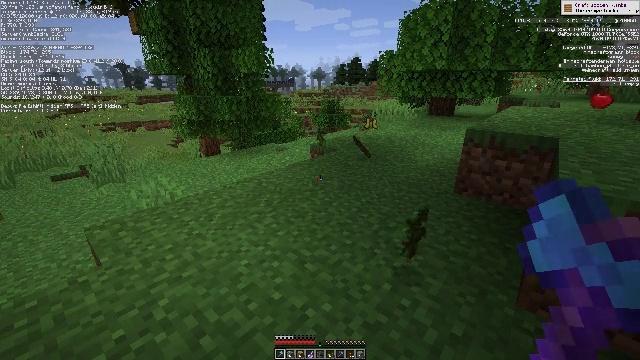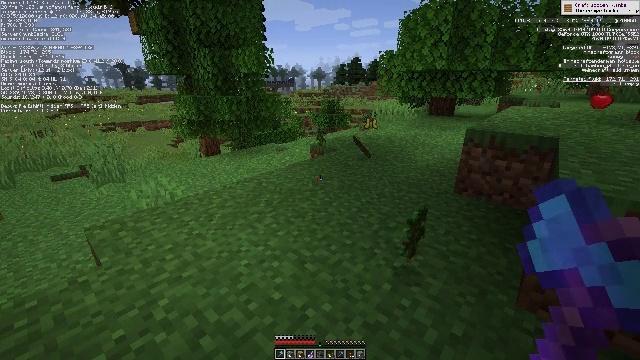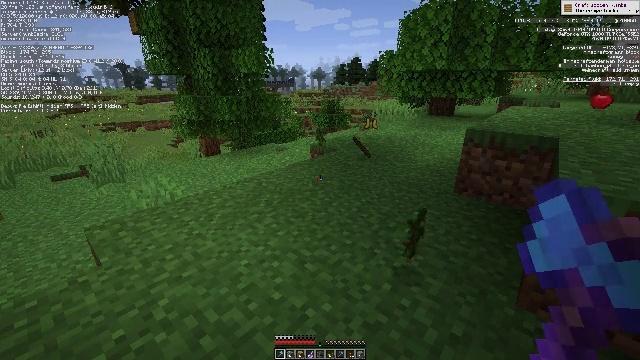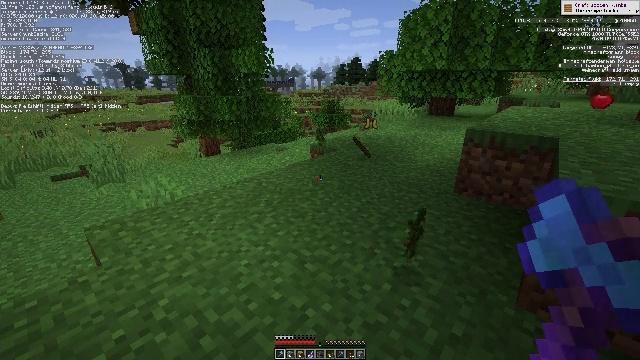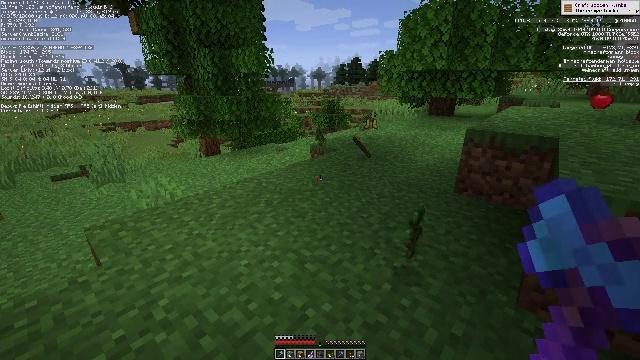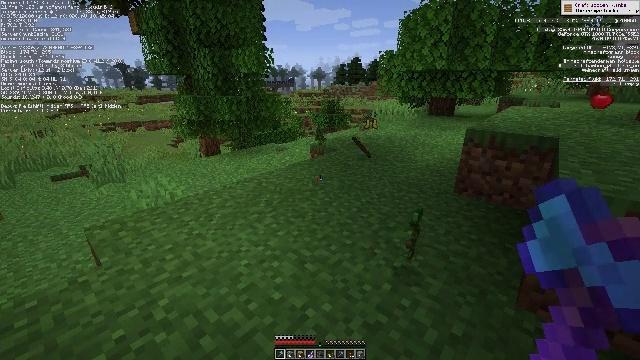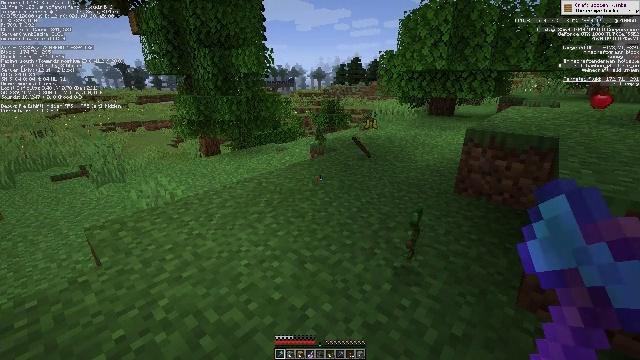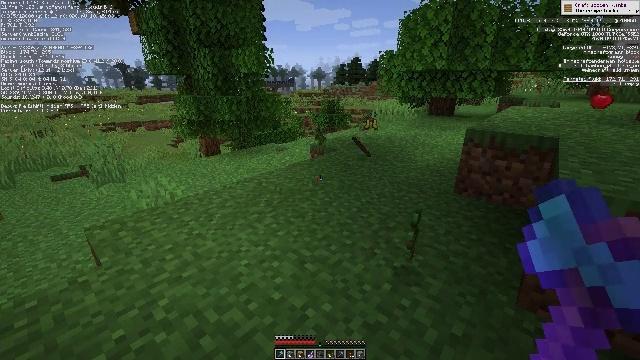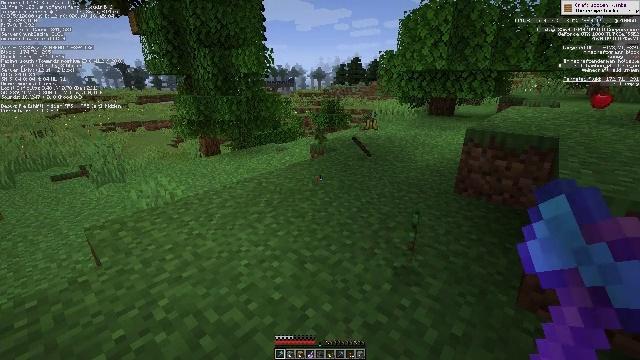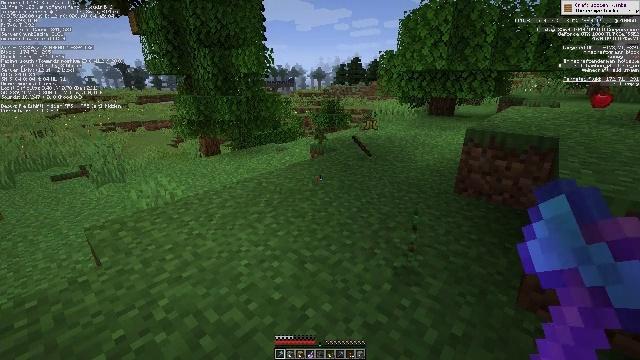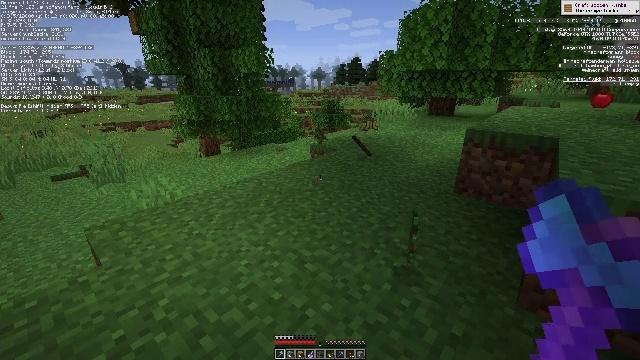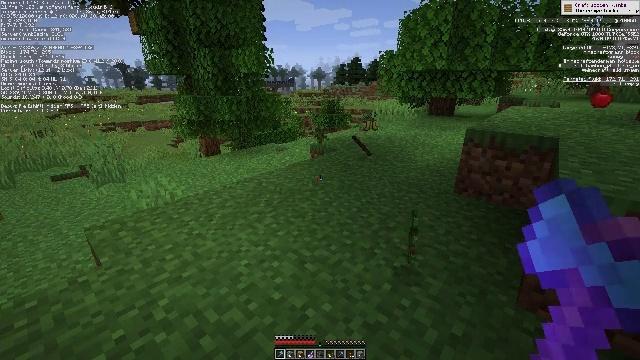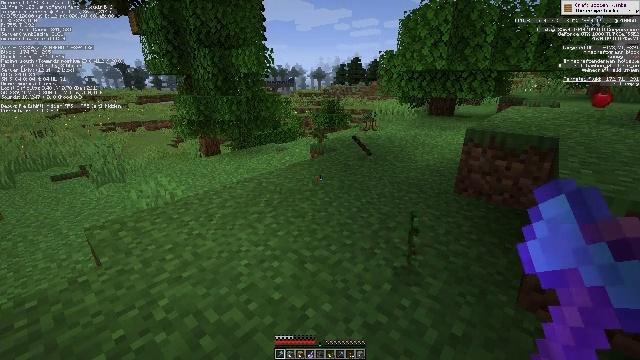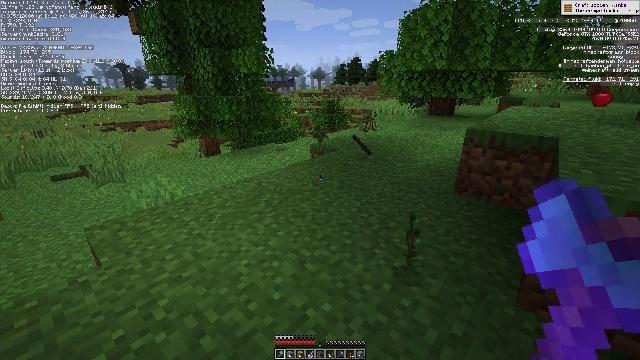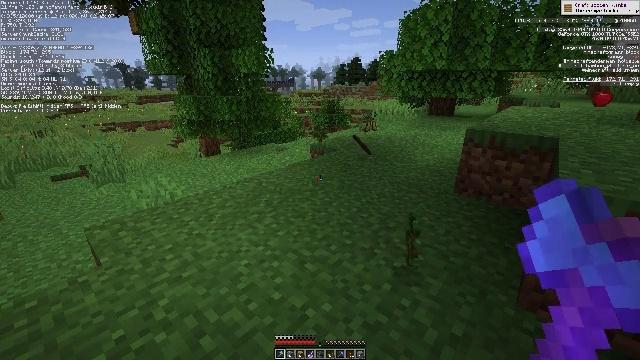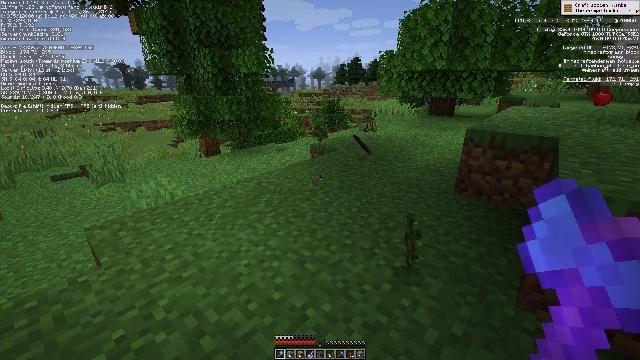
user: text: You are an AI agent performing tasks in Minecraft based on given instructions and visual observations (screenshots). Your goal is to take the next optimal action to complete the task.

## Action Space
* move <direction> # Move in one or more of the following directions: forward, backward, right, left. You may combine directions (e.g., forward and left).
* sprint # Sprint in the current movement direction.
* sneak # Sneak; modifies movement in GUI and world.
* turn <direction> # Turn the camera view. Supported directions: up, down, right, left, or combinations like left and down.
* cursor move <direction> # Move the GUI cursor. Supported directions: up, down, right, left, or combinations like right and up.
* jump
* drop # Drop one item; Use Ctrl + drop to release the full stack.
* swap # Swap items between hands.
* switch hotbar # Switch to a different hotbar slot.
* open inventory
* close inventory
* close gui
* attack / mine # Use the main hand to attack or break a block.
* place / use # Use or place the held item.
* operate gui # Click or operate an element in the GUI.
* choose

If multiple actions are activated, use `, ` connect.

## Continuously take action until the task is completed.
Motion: motion action
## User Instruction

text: Remove a blaze powder from the inventory.
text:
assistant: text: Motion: no_op
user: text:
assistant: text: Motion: no_op
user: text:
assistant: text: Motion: no_op
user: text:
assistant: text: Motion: no_op
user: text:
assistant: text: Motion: no_op
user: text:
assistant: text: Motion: no_op
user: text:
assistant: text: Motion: no_op
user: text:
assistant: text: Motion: no_op
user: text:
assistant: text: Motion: no_op
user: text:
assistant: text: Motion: no_op
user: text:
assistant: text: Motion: no_op
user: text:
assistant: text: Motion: no_op
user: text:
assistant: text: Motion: no_op
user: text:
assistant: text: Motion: no_op
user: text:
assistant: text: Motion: no_op
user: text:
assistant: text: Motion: no_op
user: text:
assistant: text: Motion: no_op
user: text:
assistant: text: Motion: no_op
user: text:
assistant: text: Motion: no_op
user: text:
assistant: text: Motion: no_op
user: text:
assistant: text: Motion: no_op
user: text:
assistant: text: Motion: no_op
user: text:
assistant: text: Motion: no_op
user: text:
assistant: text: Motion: no_op
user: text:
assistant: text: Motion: no_op
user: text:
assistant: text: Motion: no_op
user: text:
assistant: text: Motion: no_op
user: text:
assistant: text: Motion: no_op
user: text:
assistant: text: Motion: no_op
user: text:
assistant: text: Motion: no_op